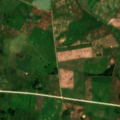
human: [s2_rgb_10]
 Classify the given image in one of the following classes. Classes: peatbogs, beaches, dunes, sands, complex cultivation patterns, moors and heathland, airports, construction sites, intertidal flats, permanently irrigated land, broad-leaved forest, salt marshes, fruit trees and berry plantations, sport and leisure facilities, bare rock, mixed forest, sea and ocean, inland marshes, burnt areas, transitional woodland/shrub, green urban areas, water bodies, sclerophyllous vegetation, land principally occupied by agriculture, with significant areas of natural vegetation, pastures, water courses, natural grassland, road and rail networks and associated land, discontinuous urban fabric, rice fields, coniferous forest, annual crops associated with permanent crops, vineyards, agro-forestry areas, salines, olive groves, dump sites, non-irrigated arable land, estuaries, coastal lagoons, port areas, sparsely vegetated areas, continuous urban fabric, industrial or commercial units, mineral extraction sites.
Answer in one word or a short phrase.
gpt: non-irrigated arable land, pastures, complex cultivation patterns, land principally occupied by agriculture, with significant areas of natural vegetation